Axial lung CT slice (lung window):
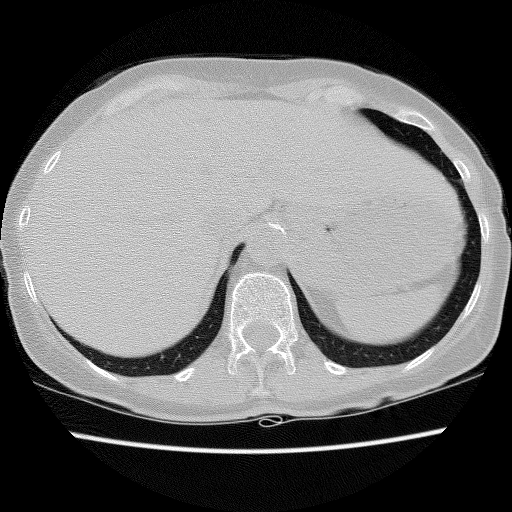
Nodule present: no